Question: I have a JPanel with Constraint's of Y_Axis so that whenever I add a new Component it will automatically be Added on a new Line.But the Problem is that the Label inside is not Aligned to Left or Right. It is displayed at some distance above the JTable. How can JLabel be displayed at desired Alginment.
'''
JPanel panel = new JPanel();
panel.setLayout(new BoxLayout(panel,BoxLayout.Y_AXIS));
'''
Then I added a JLabel inside panel.
'''
JLabel labelSemester = new JLabel("Semester 1: ",SwingConstants.LEFT);
panel.add(labelSemester);
'''
After label, I added a new JTable inside panel,
'''
// Column Names for the Table
Object[] col_names = {"ID", "Name", "CH", "Marks", "Grade"};
// row data for the table
Object[][] table_rows = {{"CS123","Introduction to Computing",3,80,"A-"}};// One row only
JTable table = new JTable(table_rows, col_names);
panel.add(new JScrollPane(table));
'''
Then I added a JFrame and added the Panel to show in the frame
'''
JFrame frame = new JFrame();
// frame Title
frame.setTitle("DMC");
frame.setSize(400,400);
frame.setDefaultCloseOperation(JFrame.EXIT_ON_CLOSE);
frame.setVisible(true);
// adding panel inside frame
frame.add(panel);
// displaying frame
frame.show()
'''
Note:
I have added code for auto Adjustment of column width of JTable.
<URL>

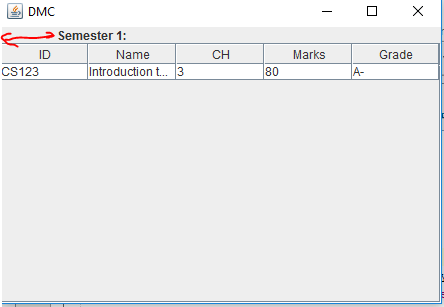
Answer: All components added to the 'BoxLayout' need the same 'alignmentX', otherwise you can get some weird layouts:
'''
//JLabel labelSemester = new JLabel("Semester 1: ",SwingConstants.LEFT);
JLabel labelSemester = new JLabel("Semester 1: ");
label.semester.setAlignmentX(JLabel.LEFT_ALIGNMENT);
panel.add(labelSemester);
...
JTable table = new JTable(table_rows, col_names);
//panel.add(new JScrollPane(table));
JScrollPane scrollPane = new JScrollPane( table );
scrollPane.setAlignmentX(JScrollPane.LEFT_ALIGNMENT);
panel.add( scrollPane );
'''
Read the section from the Swing BoxLayout tutorial on <URL> for more information. Keep a link to the tutorial handy for all Swing basics.